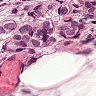
Metastatic tissue present: yes